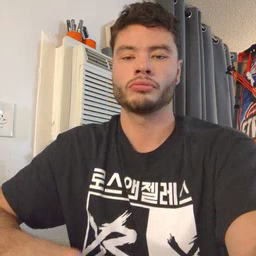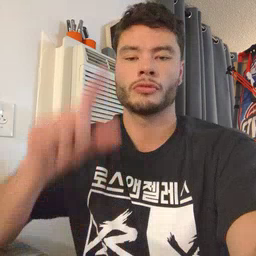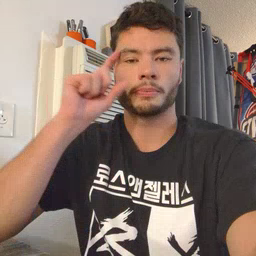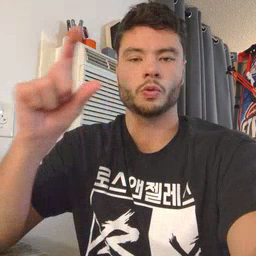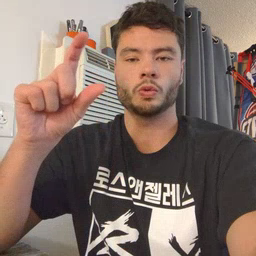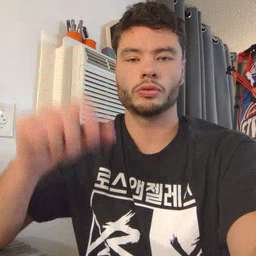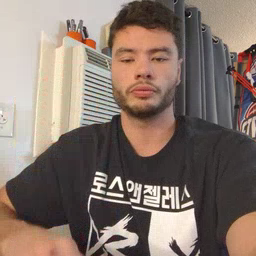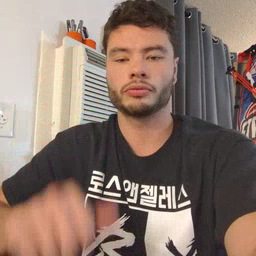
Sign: moon